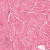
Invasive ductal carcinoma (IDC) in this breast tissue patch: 0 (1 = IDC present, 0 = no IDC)